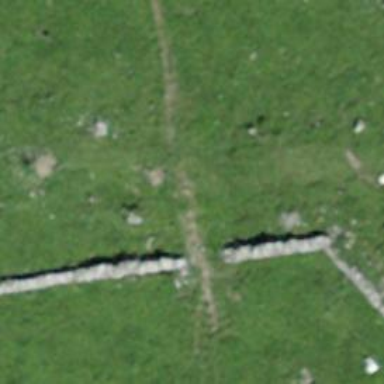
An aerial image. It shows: Wall made of dry stone.